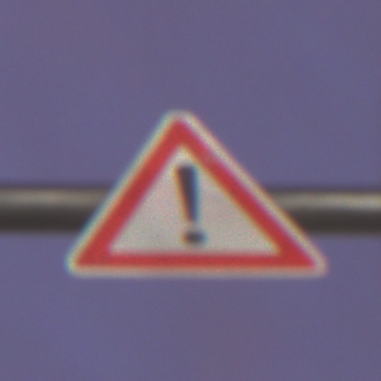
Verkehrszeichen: Gefahrenstelle
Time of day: SunriseSunset
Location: Outdoor (Urban)
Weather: PartlyCloudy
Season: NotSpecified
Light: Artificial